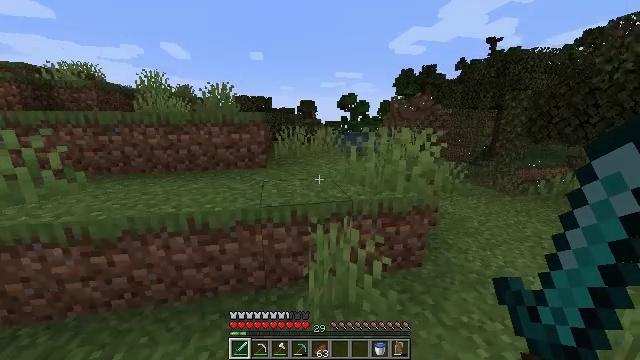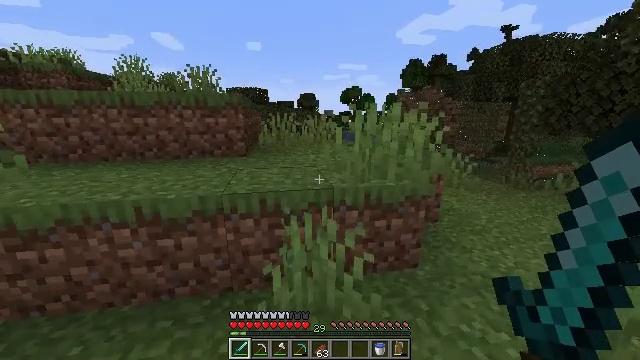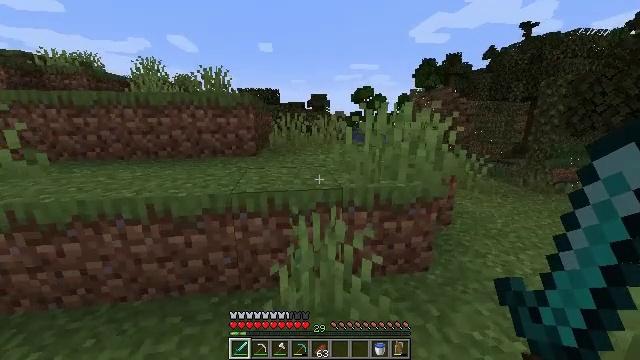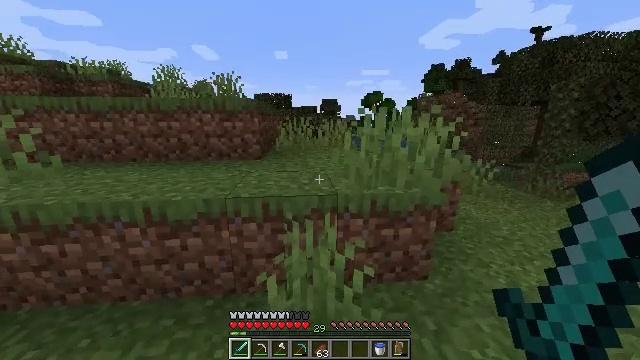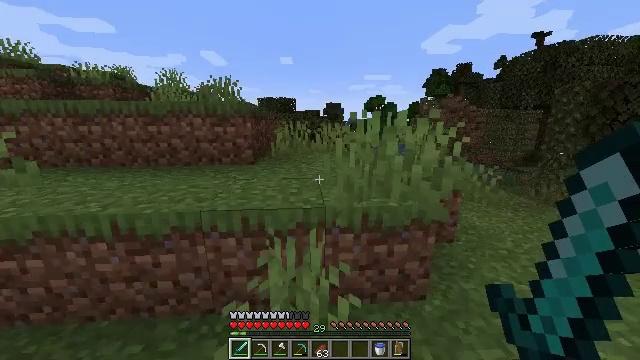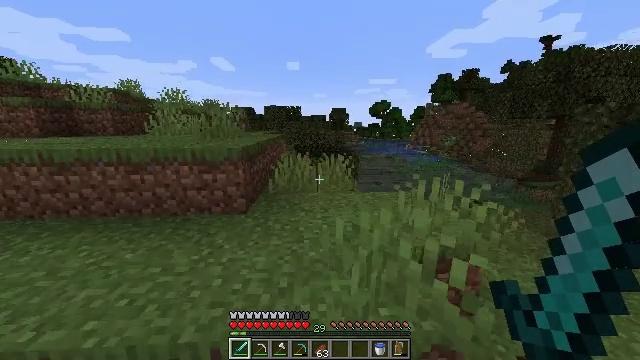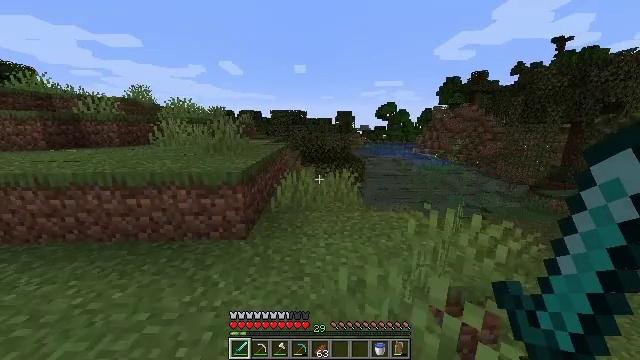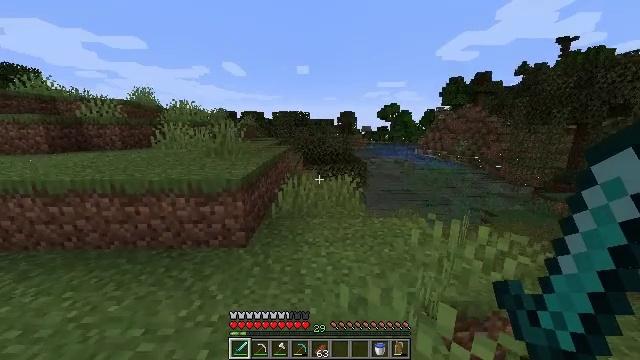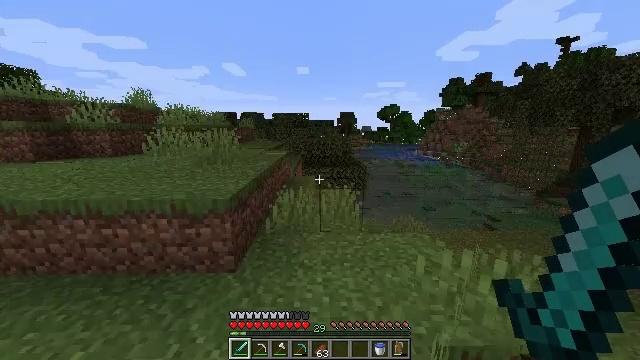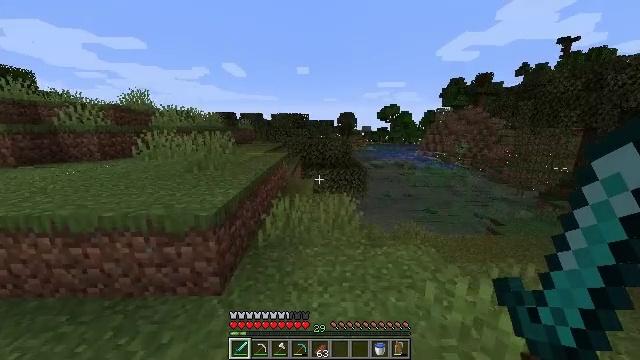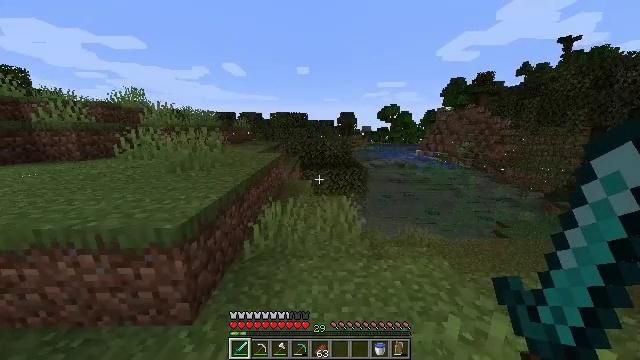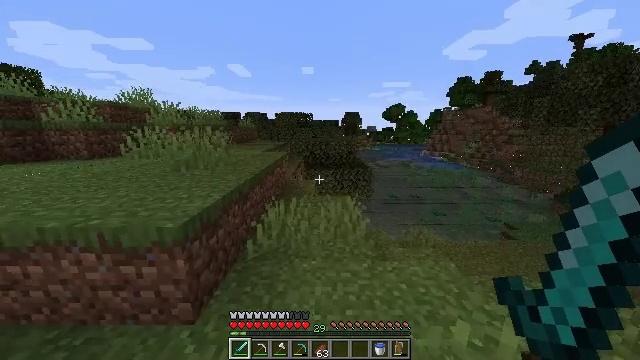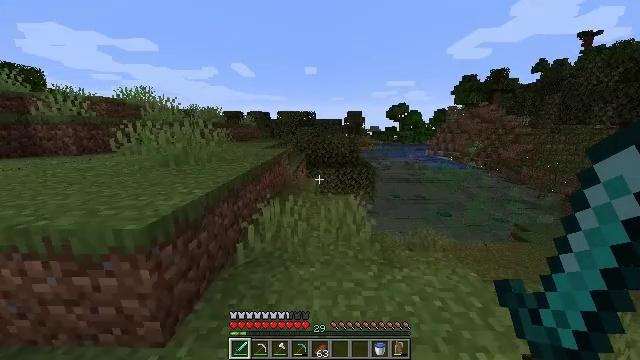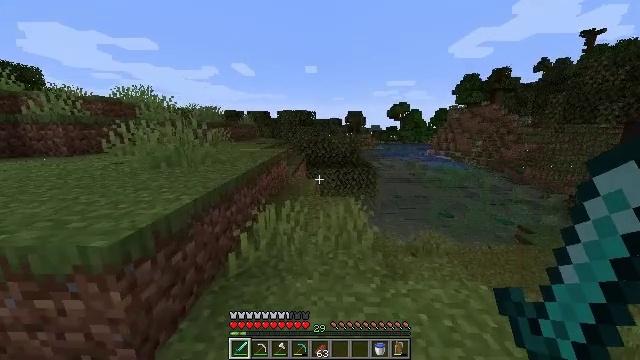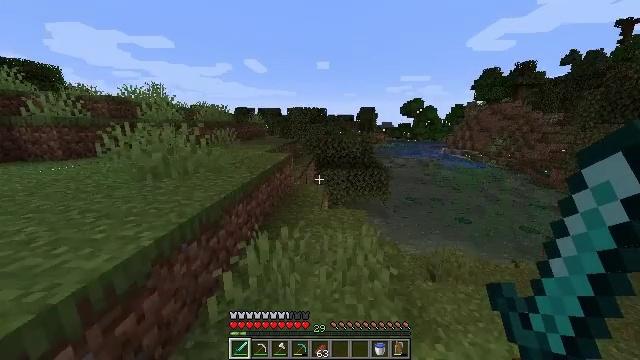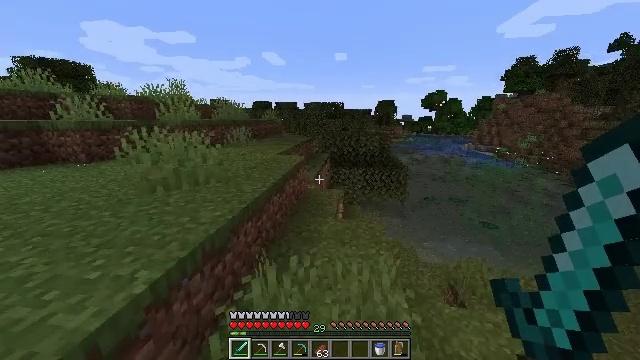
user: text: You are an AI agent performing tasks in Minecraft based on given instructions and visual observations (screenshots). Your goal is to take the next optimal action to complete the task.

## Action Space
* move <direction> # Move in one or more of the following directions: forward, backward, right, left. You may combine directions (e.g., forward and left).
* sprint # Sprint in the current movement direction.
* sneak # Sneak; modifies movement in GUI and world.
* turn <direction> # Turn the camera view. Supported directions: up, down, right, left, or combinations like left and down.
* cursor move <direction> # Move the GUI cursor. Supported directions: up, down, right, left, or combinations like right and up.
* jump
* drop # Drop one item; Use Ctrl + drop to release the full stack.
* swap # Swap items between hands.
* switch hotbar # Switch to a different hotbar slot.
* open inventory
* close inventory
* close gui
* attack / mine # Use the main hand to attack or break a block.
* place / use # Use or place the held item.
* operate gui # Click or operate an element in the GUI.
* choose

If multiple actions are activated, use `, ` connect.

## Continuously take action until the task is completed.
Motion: motion action
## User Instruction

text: Cut down the sugar cane stalks.
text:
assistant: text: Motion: move forward, sprint, jump
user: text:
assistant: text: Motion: move forward, sprint, turn left, jump
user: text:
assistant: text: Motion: move forward, sprint, turn left, jump
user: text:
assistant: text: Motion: move forward, sprint, jump
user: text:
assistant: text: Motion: move forward, sprint, turn left, jump
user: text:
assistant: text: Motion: move forward, sprint, turn left, jump
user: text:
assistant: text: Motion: move forward, sprint, jump
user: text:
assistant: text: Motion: move forward, sprint, jump
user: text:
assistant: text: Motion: move forward, sprint, jump
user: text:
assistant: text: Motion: move forward, sprint, jump
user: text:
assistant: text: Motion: move forward, sprint, turn left, jump
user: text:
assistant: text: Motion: move forward, sprint, jump
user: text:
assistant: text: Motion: move forward, sprint, jump
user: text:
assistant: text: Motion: move forward, sprint, turn left and down, jump
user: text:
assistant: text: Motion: move forward, sprint, turn left and down, jump
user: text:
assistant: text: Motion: move forward, sprint, turn left, jump
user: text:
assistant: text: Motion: move forward, sprint, jump
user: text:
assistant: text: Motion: move forward, sprint, jump
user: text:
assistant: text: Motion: move forward, sprint, jump
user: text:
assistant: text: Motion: move forward and move left, sprint, jump
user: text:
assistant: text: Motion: move forward and move left, sprint, jump
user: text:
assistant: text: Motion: move forward and move left, sprint, jump
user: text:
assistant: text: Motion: move forward and move left, sprint, jump
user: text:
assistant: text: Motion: move forward and move left, sprint, jump
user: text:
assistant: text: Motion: move forward and move left, sprint, jump
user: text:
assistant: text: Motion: move forward, sprint, jump
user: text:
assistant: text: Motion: move forward, sprint, jump
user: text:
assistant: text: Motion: move forward, sprint, jump
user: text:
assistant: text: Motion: move forward and move left, sprint, jump
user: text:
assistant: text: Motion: move forward and move left, sprint, jump